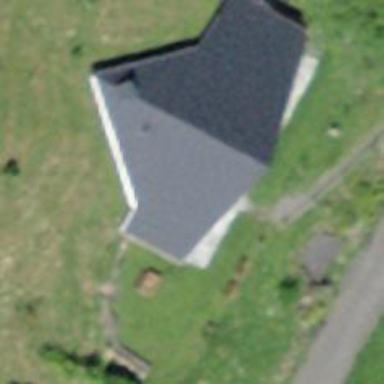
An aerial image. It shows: Gabled roofed house.